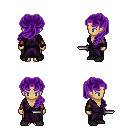
a pixel art fantasy rpg character, female body template, human, tanned skin, purple robe, robe skirt, purple princess hairstyle, leather bracers, black shoes, dagger, four views (front, back, left, right), 2x2 character sprite sheet, small pixel art, hard edges, no anti-aliasing